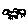
Label: cloud